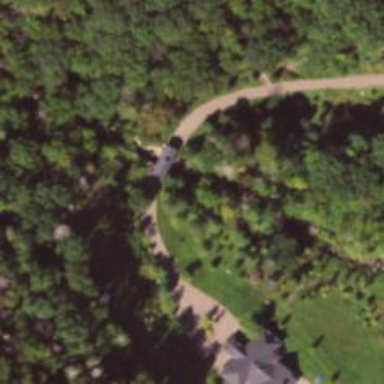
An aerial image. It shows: Covered driveway bridge.